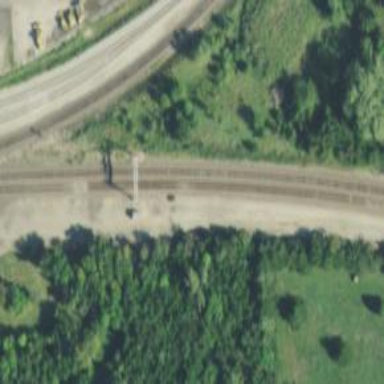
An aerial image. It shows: Abandoned railway.